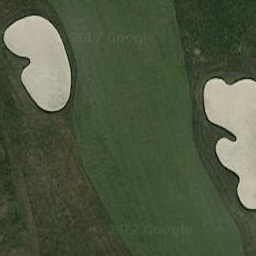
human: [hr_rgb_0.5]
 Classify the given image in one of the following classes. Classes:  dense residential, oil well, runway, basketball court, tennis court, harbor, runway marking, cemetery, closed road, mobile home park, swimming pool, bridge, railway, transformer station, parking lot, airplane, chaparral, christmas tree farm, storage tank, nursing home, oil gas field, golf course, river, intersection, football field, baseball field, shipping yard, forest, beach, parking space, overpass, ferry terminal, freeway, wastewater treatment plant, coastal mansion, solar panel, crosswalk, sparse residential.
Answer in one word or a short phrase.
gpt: golf course